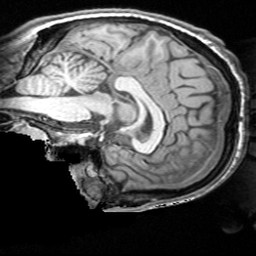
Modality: T1w
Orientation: sagittal
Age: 22
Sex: male
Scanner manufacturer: siemens
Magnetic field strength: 3 T
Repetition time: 1.62 s
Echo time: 0.003 s